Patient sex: F
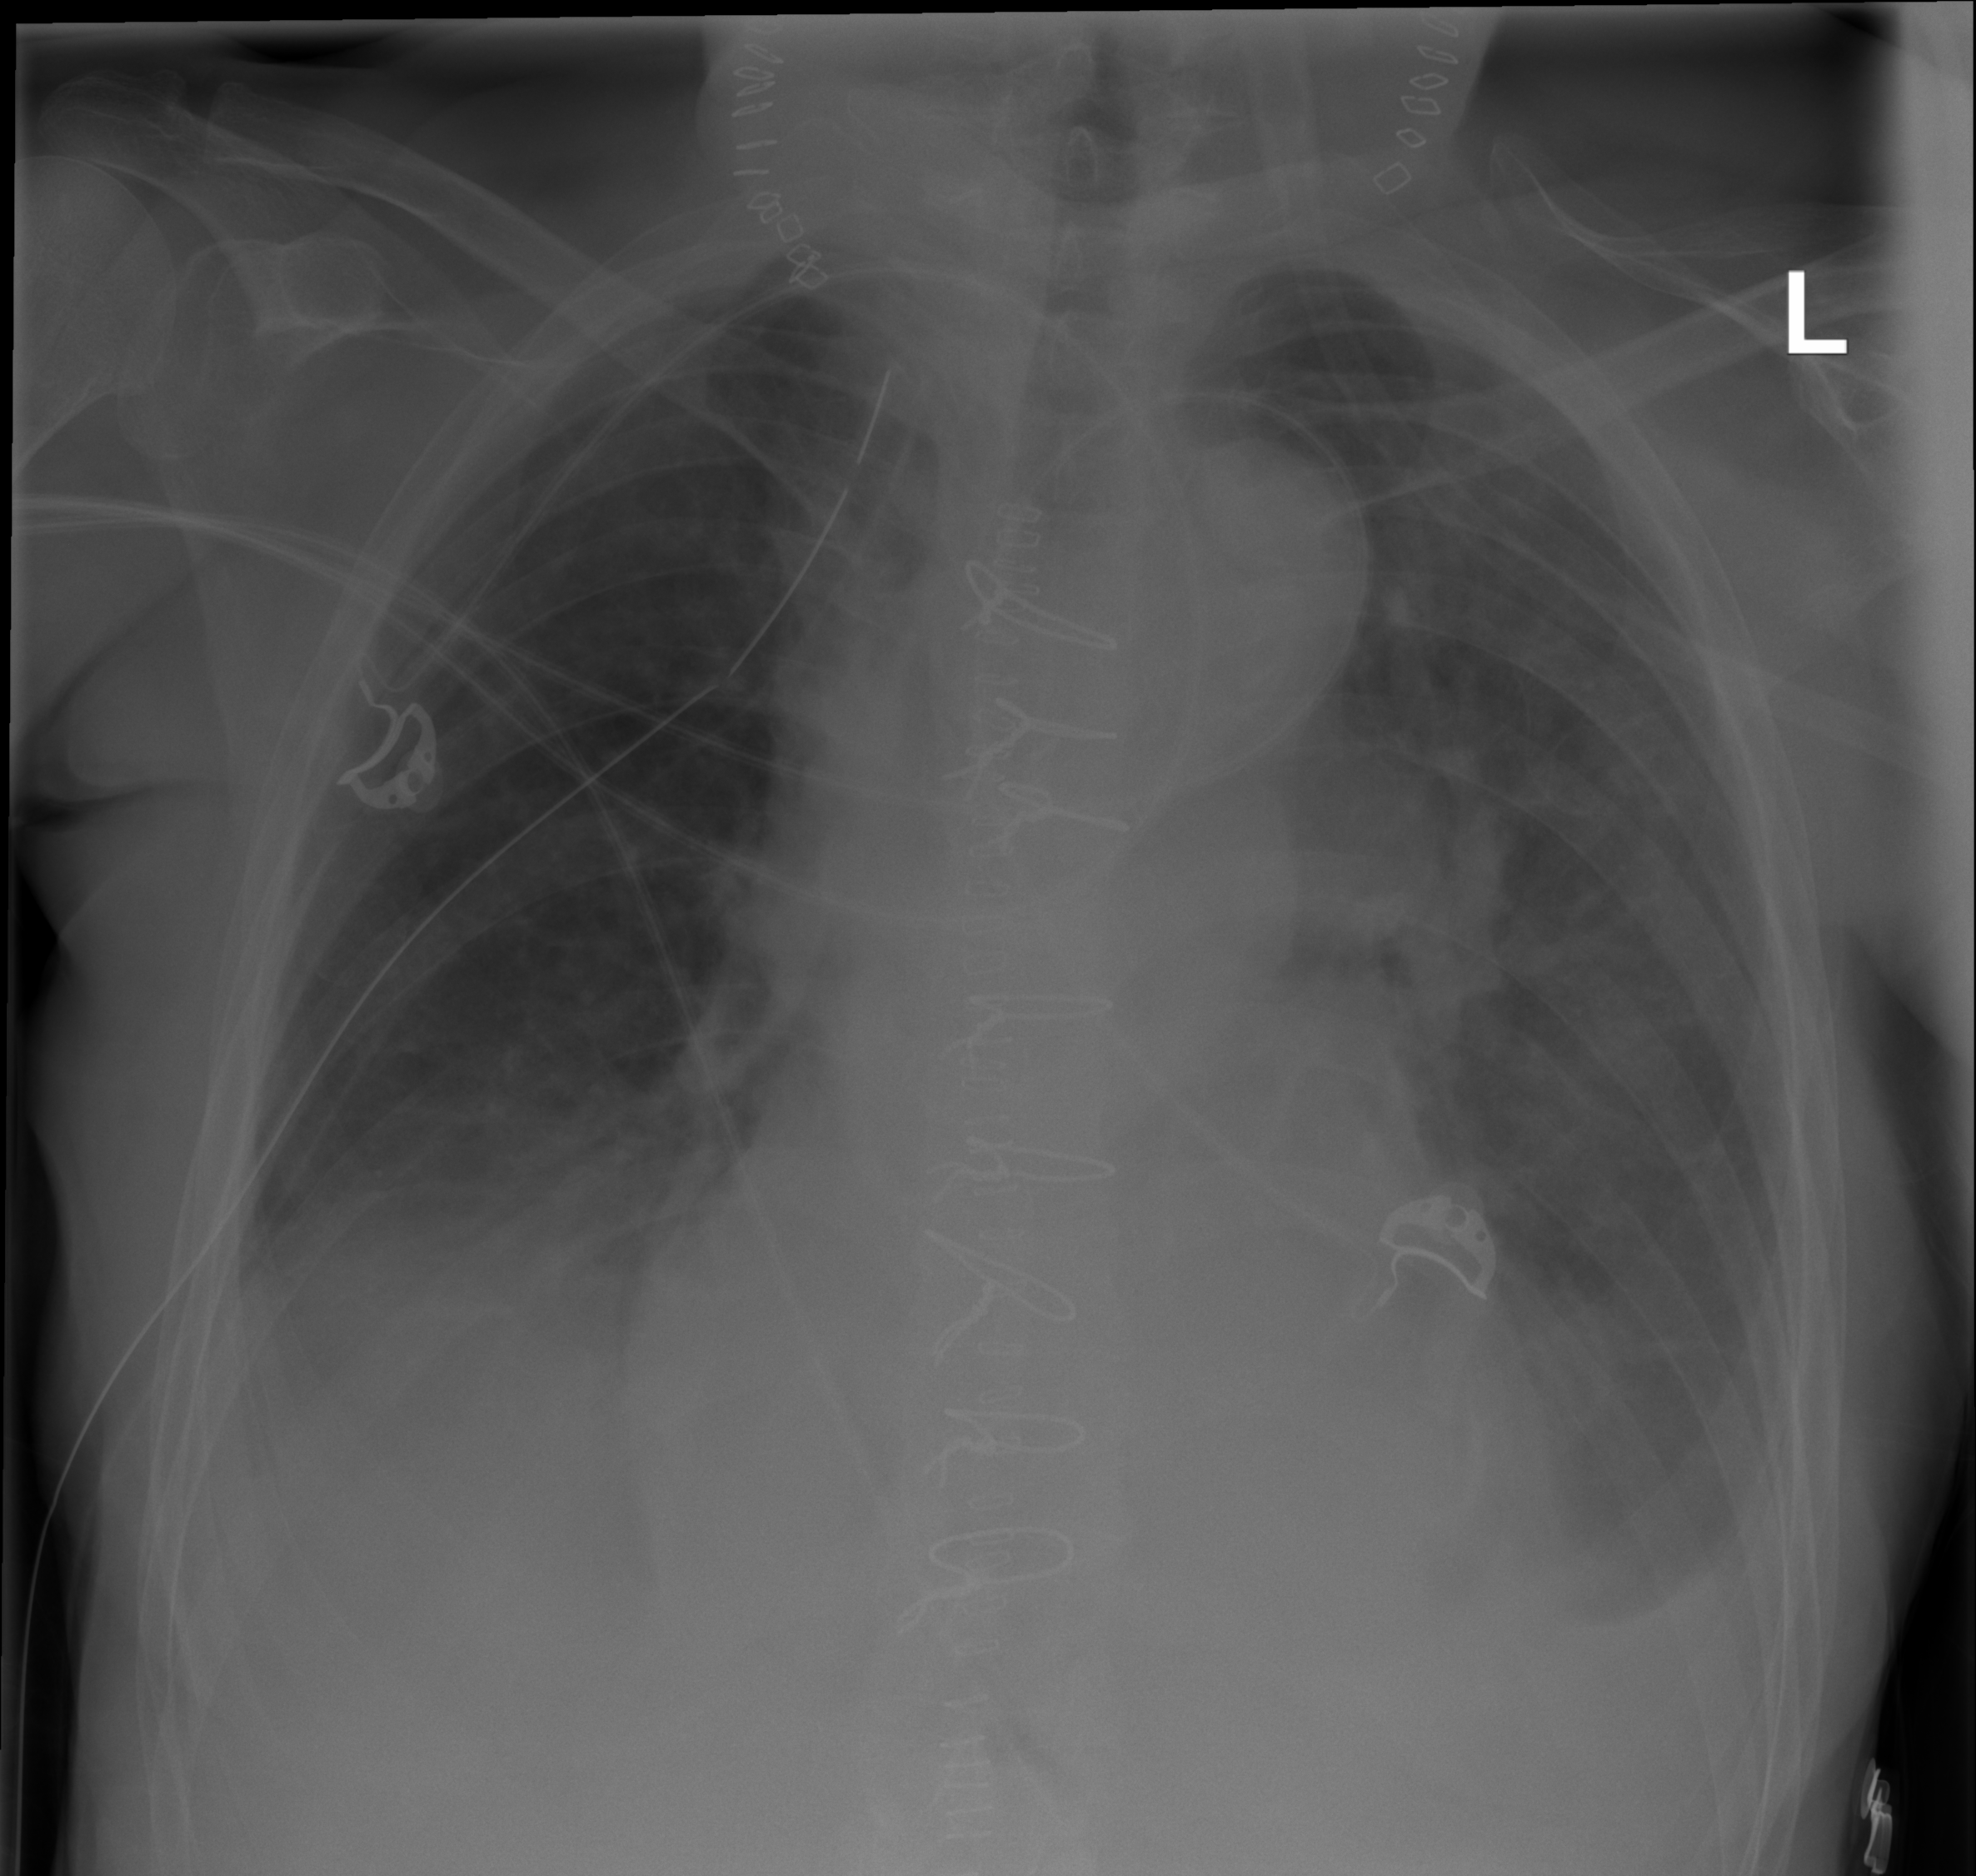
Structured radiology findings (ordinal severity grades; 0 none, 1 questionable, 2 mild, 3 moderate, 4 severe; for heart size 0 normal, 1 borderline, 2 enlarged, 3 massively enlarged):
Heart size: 1
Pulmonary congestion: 2
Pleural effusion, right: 2
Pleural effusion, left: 2
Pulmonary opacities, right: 0
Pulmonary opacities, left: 0
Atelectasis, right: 3
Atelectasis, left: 3